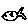
Label: fish